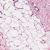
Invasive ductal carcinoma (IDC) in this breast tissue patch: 0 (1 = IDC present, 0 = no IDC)